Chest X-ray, PA view. Patient: 29 years old, sex F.
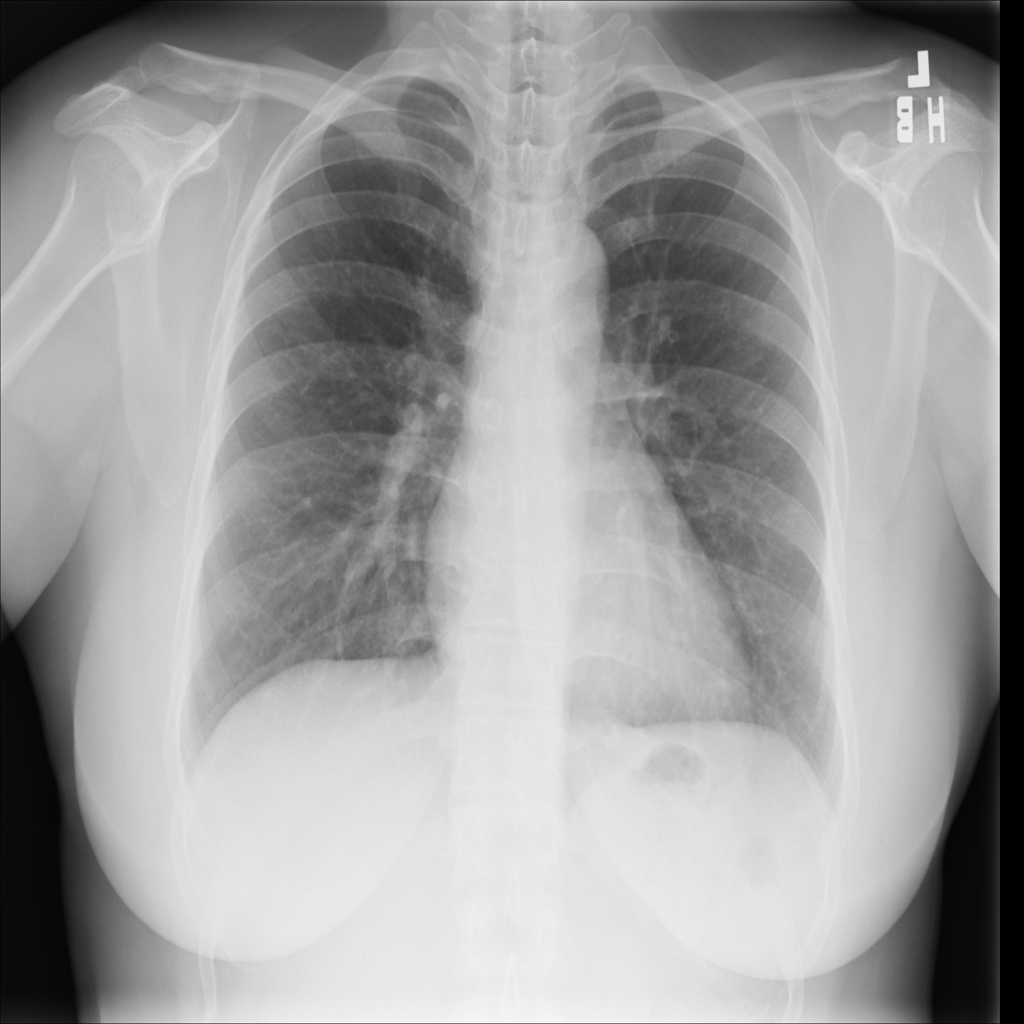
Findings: No Finding